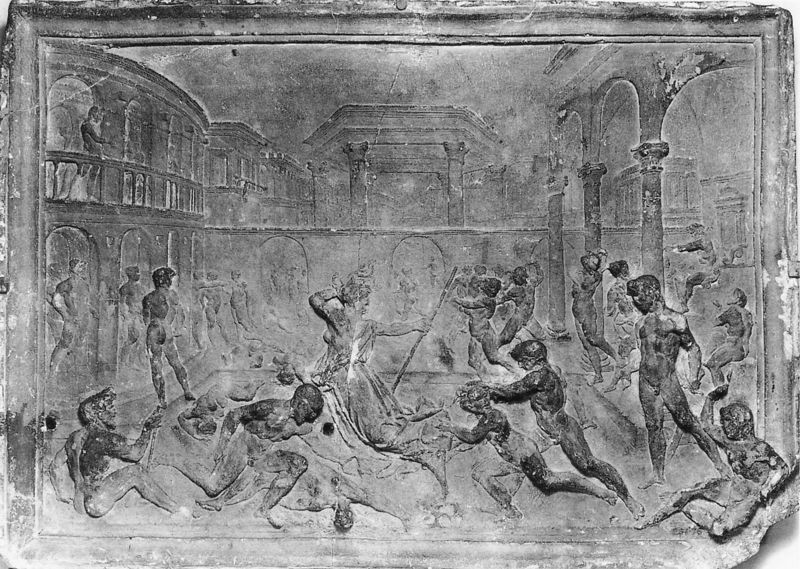
Titel: sog. Discordia-Relief
Künstler: Francesco di Giorgio
Institution: London, Victoria and Albert Museum
Schlagwörter: akt, kampf, kämpfer, nackt, weiß, menschen, stadt, frau, grau, kleid, männer, schwarz, säulen, terasse, dach, gebäude, architektur, rahmen, stein, tod, brüstung, relief, bogen, laufen, figuren, rundbogen, krieg, schlacht, lanze, muskeln, nackte, fotografie, bad, antike, balustrade, schwarzweiß, schwert, waffen, aufstand, waffe, helm, arkaden, rom, muskel, lanzen, tempel, speer, fresko, david, sklaven, fresco, römisch, gefecht, architektonisch, athletisch, hintergrud, po